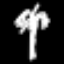
Label: palm tree